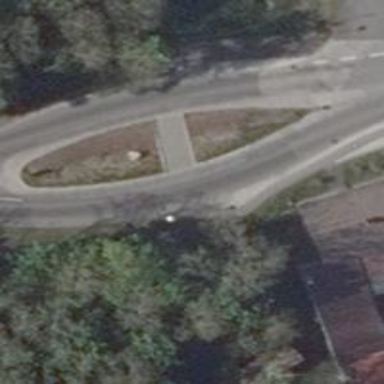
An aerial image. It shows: Asphalt footway leading to traffic island.